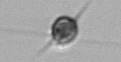
Label: Acanthoica_quattrospina